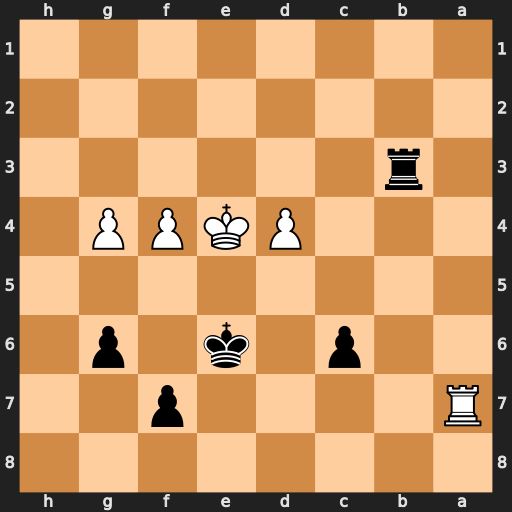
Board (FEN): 8/R4p2/2p1k1p1/8/3PKPP1/1r6/8/8
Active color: b
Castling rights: -
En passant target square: -
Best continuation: f5+ gxf5+ gxf5#